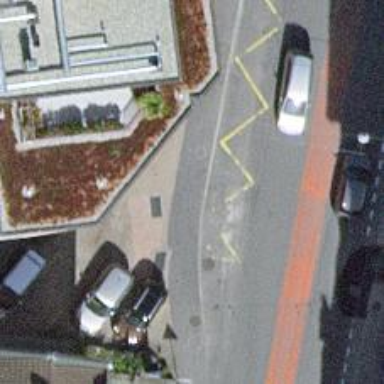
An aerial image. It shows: Bus stop with sheltered platform for public transport.